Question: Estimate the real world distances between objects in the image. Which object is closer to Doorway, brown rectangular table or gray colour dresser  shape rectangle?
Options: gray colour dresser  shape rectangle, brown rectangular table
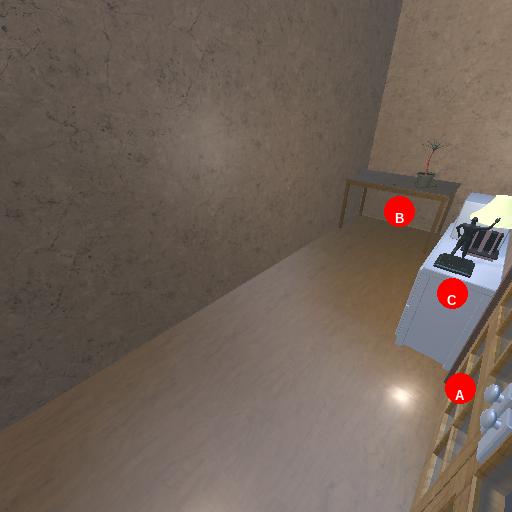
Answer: gray colour dresser  shape rectangle